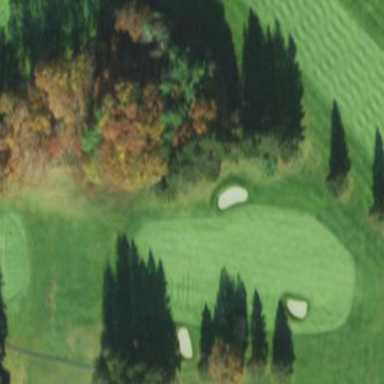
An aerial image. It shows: Golf fairway in the image.